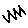
Label: zigzag